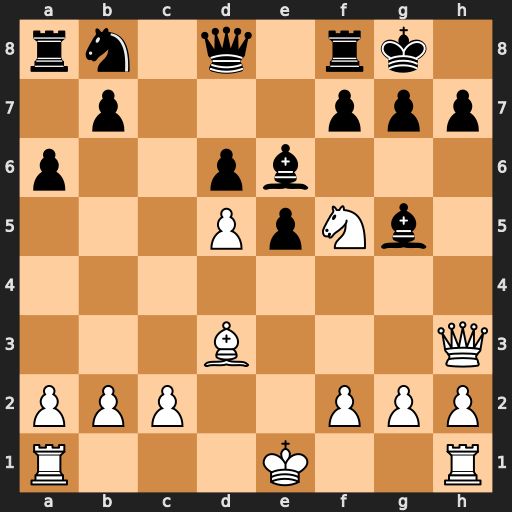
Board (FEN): rn1q1rk1/1p3ppp/p2pb3/3PpNb1/8/3B3Q/PPP2PPP/R3K2R
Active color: w
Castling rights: KQ
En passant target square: -
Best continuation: Ne7+ Kh8 Qxh7#